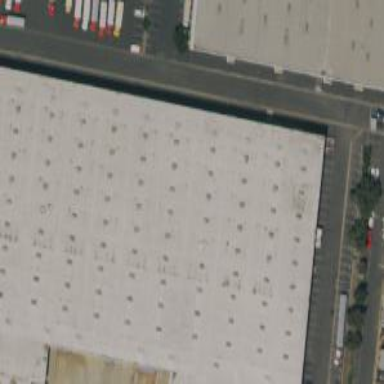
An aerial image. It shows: Warehouse building.